Question: In the following code, I have set bottom border the 'ul'. On the hover over the items in the 'ul', I want to show the bottom border or the hover item exactly on the ul border. I'm unable to set the position of both borders ('ul' and the 'ul' items) so that they go on each other on the hover.
I've tried using absolute position and the line height but could not get much success.
This is how I'd like:

Here's the code:
'''
<div class="box">
<ul>
<li><a href="#">test 1</a></li>
<li><a href="#">test 2</a></li>
</ul>
</div>
'''
'''
ul{
list-style: none;
padding: 0 0 10px;
margin: 0;
border-bottom: 5px solid green;
overflow: hidden;
}
ul li{
float: left;
margin-left: 20px;
}
a{
text-decoration: none;
display: block;
}
a:hover{
border-bottom: 5px solid red;
}
'''
<URL>
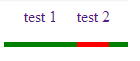
Answer: You want to position both your 'ul' and 'li' - offset the bottom of the child 'li' by the width of your border, whilst setting it to 'transparent' then use the 'li:hover' event/selector to set the broder color to red.
## Demo Fiddle
Use the below CSS:
'''
ul {
list-style: none;
margin: 0;
border-bottom: 5px solid green;
position:relative;
padding:0;
}
ul li {
padding:10px 10px;
margin-left: 20px;
display:inline-block;
position:relative;
bottom:-5px; /* <-- offset bottom of li by border width so it overlaps ul green border */
border-bottom: 5px solid transparent; /* add border, make transparent so it doesnt 'jump' on hover */
}
a {
text-decoration: none;
display: block;
}
li:hover {
border-color:red; /* <-- use the li hover event (not a hover) to color the border */
}
'''